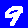
Digit: 9